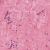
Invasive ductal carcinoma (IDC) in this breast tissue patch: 0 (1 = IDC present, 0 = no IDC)